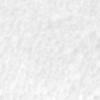
Label: no_change